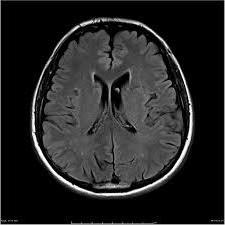
Label: notumor